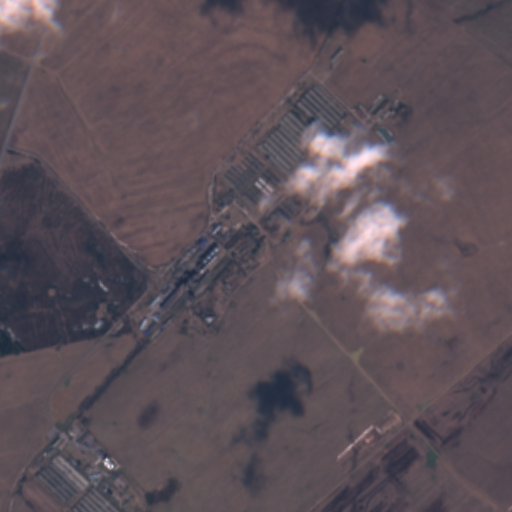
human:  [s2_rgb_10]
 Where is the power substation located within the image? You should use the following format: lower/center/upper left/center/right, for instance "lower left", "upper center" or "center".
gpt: The power substation is located in the center left of the image.
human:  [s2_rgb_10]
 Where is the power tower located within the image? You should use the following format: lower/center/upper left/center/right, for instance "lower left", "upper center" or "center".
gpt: The power tower is located in the upper left of the image.
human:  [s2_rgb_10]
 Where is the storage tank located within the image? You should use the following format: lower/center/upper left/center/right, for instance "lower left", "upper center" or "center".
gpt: The storage tank is located in the center of the image.
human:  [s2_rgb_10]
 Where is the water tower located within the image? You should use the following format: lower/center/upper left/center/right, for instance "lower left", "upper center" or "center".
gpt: The water tower is located in the upper center of the image.
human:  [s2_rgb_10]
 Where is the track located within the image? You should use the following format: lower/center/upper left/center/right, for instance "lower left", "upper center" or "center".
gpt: There is no track in the image.